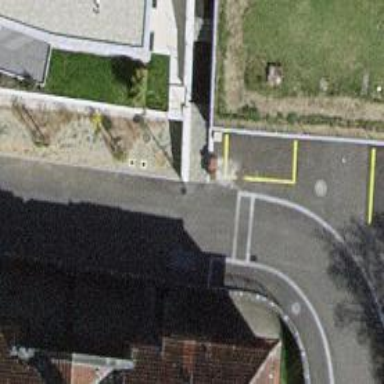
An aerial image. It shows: Set of steps on the road.